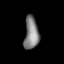
Tissue: lung
Cell type: Epithelial cells
Senescence score: 0.2288
Nuclear area (px): 458
Mean DAPI intensity: 129.415